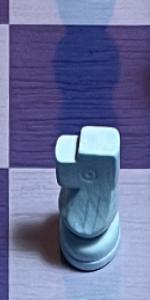
Label: Knight_White